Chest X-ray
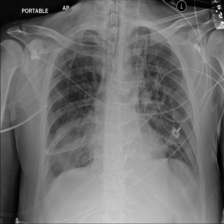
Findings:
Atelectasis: negative
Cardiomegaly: negative
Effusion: negative
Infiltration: negative
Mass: negative
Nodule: negative
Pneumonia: negative
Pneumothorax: positive
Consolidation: negative
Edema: negative
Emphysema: negative
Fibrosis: negative
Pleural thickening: negative
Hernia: negative